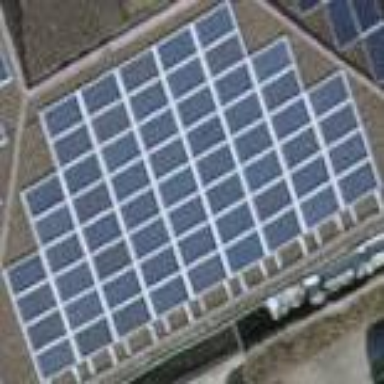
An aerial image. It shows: Solar photovoltaic panel generator.